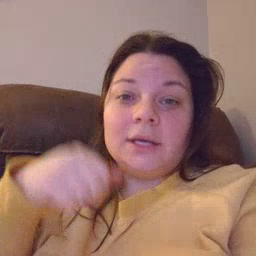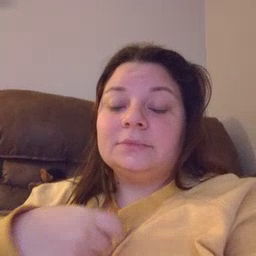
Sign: donkey